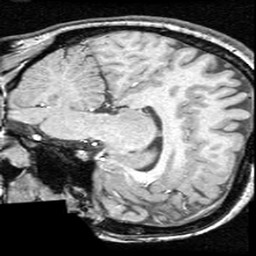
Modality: T1w
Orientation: sagittal
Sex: female
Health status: ill
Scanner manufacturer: ge
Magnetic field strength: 1.5 T
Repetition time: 21 s
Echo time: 0.008 s